Question: Using: Delphi XE2 Update 4.1
On the form, TImageList with 12x12 images is linked to TActionManager. When selecting the 'Action' property of a TBitBtn on the form, it shows 'Invalid image size' error.
Screenshot attached:

Is there limitation on the Glyph sizes that can be attached to BitBtn? If so, its not mentioned in the Help documentation.
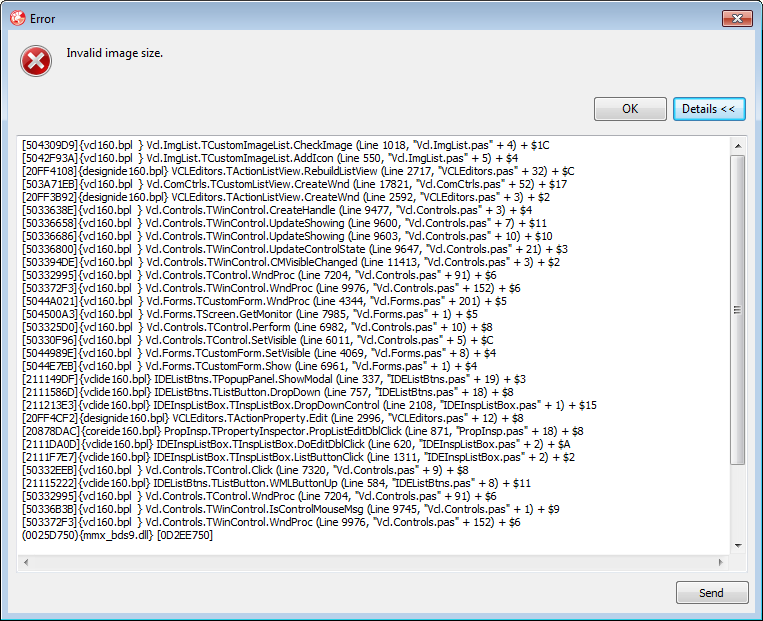
Answer: The error message means a 'TGraphic' image was passed to the 'TImageList' but the graphic's 'Height' was less than the 'TImageList.Height', or the graphic's 'Width' was less than the 'TImageList.Width'. There are four conditions where a 'TGraphic' is validated by 'TImageList':
1. TCustomImageList.GetImageHandle(), which is called by TCustomImageList.Add(), TCustomImageList.AddMasked(), and TCustomImageList.Replace()
2. TCustomImageList.AddIcon()
3. TCustomImageList.ReplaceMasked()
4. TCustomImageList.ReplaceIcon()
In your case, 'AddIcon()' is being called, so clearly the dimensions of the icon being added to the 'TImageList' are too small.